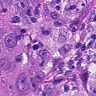
Metastatic tissue present: yes